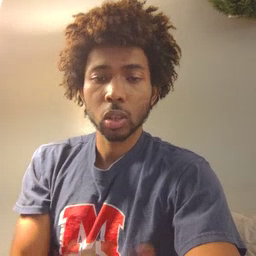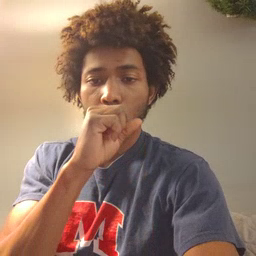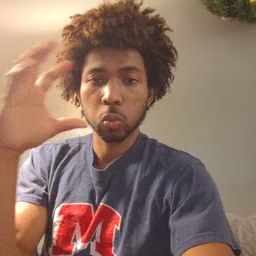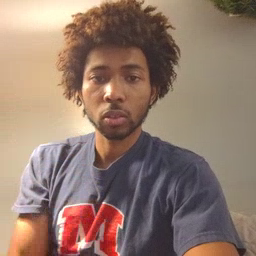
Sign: balloon